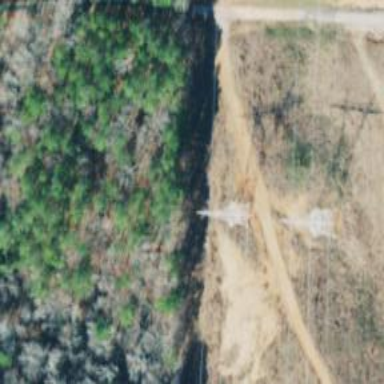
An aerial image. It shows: Lattice structure tower.